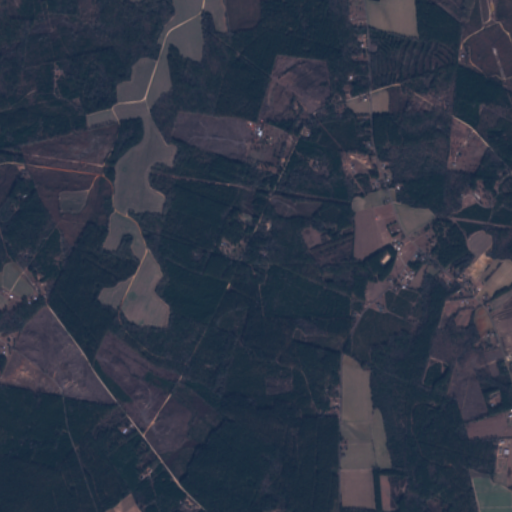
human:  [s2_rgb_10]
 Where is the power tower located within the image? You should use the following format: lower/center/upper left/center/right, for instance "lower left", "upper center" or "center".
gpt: The power tower is located in the upper right of the image.
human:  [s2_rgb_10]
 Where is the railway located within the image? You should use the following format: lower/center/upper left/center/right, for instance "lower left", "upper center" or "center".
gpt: The railway is located in the right of the image.
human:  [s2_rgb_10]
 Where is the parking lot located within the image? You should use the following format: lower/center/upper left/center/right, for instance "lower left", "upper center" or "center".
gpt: There is no parking lot in the image.